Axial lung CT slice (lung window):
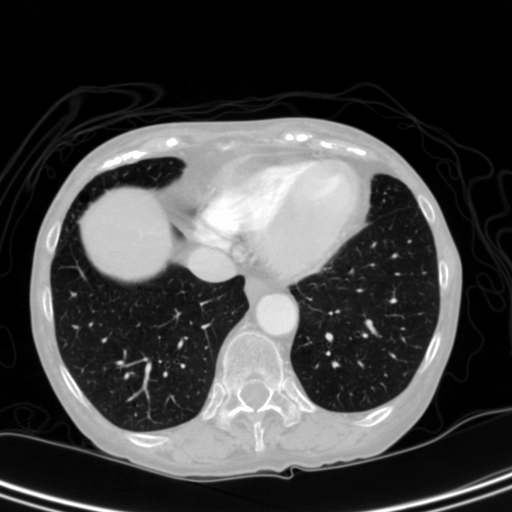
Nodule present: no